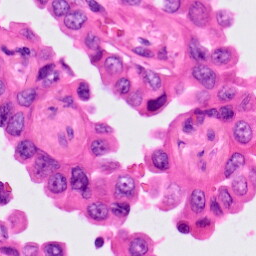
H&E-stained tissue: Lung